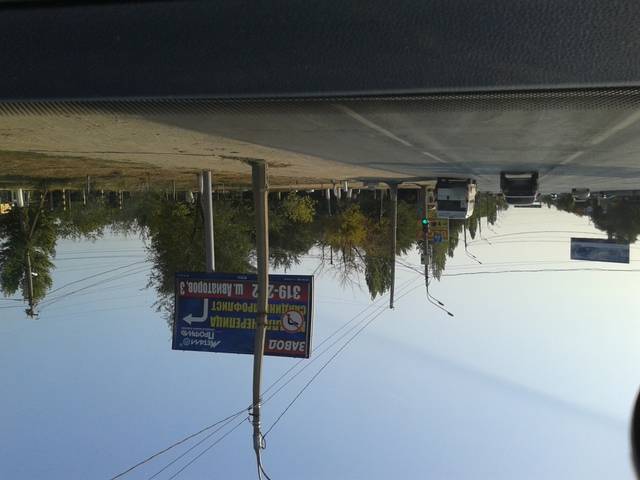
Region: Russia
Coordinates: 48.762, 44.477